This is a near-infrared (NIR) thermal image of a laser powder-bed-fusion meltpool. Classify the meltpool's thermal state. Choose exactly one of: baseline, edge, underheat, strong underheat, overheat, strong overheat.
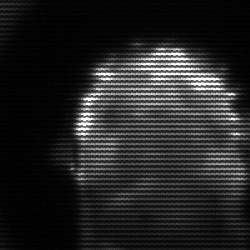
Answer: baseline